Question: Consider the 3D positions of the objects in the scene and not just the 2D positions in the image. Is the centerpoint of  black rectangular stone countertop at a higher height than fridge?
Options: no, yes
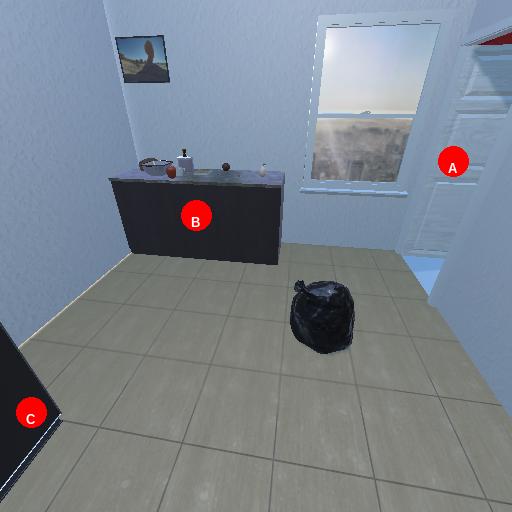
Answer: no